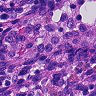
Metastatic tissue present: no